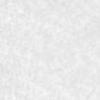
Label: no_change